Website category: auto
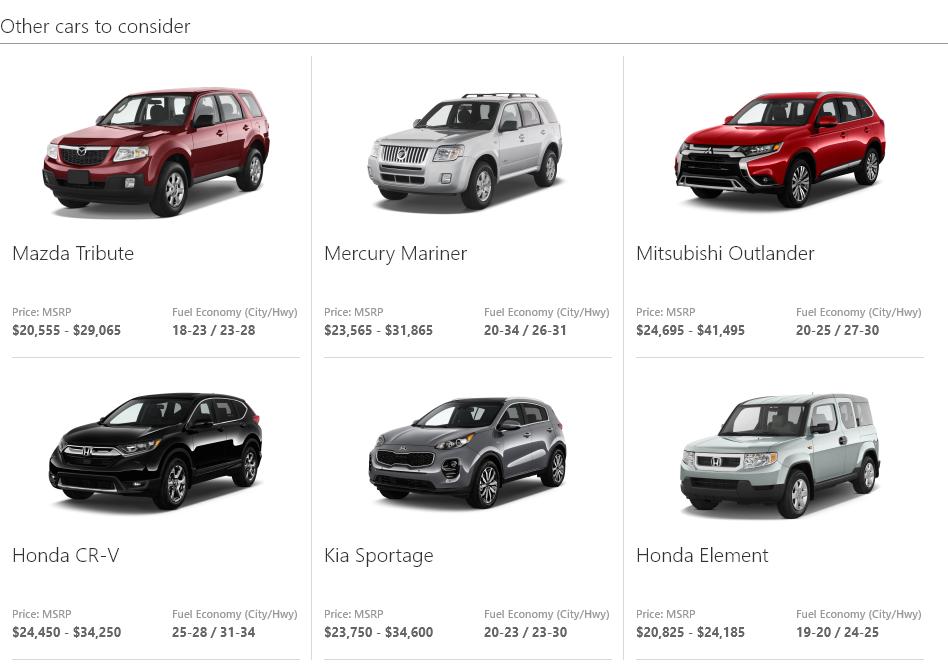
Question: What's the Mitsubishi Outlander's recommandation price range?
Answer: $24,695 - $41,495

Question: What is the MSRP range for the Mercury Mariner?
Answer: $23,565 - $31,865

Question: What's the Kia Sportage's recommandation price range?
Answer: $23,750 - $34,600

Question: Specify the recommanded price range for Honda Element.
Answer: $20,825 - $24,185

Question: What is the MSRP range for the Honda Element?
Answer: $20,825 - $24,185

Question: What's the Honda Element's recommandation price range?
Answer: $20,825 - $24,185

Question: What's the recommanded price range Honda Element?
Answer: $20,825 - $24,185

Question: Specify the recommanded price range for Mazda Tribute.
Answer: $20,555 - $29,065

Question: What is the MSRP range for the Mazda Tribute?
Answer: $20,555 - $29,065

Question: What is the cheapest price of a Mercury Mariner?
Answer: $23,565

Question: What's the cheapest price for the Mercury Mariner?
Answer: $23,565

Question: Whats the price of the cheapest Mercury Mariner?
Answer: $23,565

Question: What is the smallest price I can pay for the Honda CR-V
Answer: $24,450

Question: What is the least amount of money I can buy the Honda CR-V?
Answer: $24,450

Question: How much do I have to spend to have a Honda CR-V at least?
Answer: $24,450

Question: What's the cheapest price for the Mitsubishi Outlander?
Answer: $24,695

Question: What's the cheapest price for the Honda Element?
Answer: $20,825

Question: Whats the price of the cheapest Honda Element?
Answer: $20,825

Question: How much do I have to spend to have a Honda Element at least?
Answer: $20,825

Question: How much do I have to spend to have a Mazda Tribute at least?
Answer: $20,555

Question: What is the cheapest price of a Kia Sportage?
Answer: $23,750

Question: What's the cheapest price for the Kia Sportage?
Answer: $23,750

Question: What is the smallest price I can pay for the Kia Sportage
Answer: $23,750

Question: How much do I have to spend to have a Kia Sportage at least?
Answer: $23,750

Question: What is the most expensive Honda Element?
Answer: $24,185

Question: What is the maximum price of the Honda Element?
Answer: $24,185

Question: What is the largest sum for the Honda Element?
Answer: $24,185

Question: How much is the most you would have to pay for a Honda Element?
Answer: $24,185

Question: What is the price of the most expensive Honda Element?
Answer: $24,185

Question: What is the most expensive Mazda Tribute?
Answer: $29,065

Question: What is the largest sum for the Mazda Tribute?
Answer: $29,065

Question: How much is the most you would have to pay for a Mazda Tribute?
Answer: $29,065

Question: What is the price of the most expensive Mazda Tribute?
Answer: $29,065

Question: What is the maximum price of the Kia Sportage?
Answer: $34,600

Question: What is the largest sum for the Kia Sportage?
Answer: $34,600

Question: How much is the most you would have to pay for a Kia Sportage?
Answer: $34,600

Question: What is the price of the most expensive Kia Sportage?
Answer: $34,600

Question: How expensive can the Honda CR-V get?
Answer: $34,250

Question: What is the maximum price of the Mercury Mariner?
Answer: $31,865

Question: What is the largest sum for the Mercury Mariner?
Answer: $31,865

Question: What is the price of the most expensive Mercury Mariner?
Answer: $31,865

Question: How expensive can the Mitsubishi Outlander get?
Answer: $41,495

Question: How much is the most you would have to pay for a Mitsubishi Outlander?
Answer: $41,495

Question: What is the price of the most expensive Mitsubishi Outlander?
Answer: $41,495

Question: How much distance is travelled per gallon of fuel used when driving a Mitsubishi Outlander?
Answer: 20-25 / 27-30

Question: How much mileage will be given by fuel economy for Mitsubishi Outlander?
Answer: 20-25 / 27-30

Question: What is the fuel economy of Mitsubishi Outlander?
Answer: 20-25 / 27-30

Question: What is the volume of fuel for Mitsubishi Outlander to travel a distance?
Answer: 20-25 / 27-30

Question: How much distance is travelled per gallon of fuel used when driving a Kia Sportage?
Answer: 20-23 / 23-30

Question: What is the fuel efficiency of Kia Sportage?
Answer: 20-23 / 23-30

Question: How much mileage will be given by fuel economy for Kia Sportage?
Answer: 20-23 / 23-30

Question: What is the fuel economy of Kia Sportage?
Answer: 20-23 / 23-30

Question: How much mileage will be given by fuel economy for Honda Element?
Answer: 19-20 / 24-25

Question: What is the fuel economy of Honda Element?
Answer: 19-20 / 24-25

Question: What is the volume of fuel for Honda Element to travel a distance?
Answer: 19-20 / 24-25

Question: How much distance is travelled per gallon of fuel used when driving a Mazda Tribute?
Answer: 18-23 / 23-28

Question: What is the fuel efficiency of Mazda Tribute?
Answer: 18-23 / 23-28

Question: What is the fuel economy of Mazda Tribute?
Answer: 18-23 / 23-28

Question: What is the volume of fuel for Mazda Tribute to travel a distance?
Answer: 18-23 / 23-28

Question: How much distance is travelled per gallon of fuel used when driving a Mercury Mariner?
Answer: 20-34 / 26-31

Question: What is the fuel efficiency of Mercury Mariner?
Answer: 20-34 / 26-31

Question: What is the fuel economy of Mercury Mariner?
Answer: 20-34 / 26-31

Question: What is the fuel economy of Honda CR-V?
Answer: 25-28 / 31-34

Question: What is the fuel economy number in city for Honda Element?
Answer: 19-20